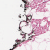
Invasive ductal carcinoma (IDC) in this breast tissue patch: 0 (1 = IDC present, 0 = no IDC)